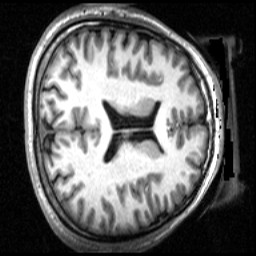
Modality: T1w
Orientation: axial
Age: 30
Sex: male
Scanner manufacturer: siemens
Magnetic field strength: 2.894 T
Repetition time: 2.3 s
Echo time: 0.0021 s